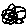
Label: flower